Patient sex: F
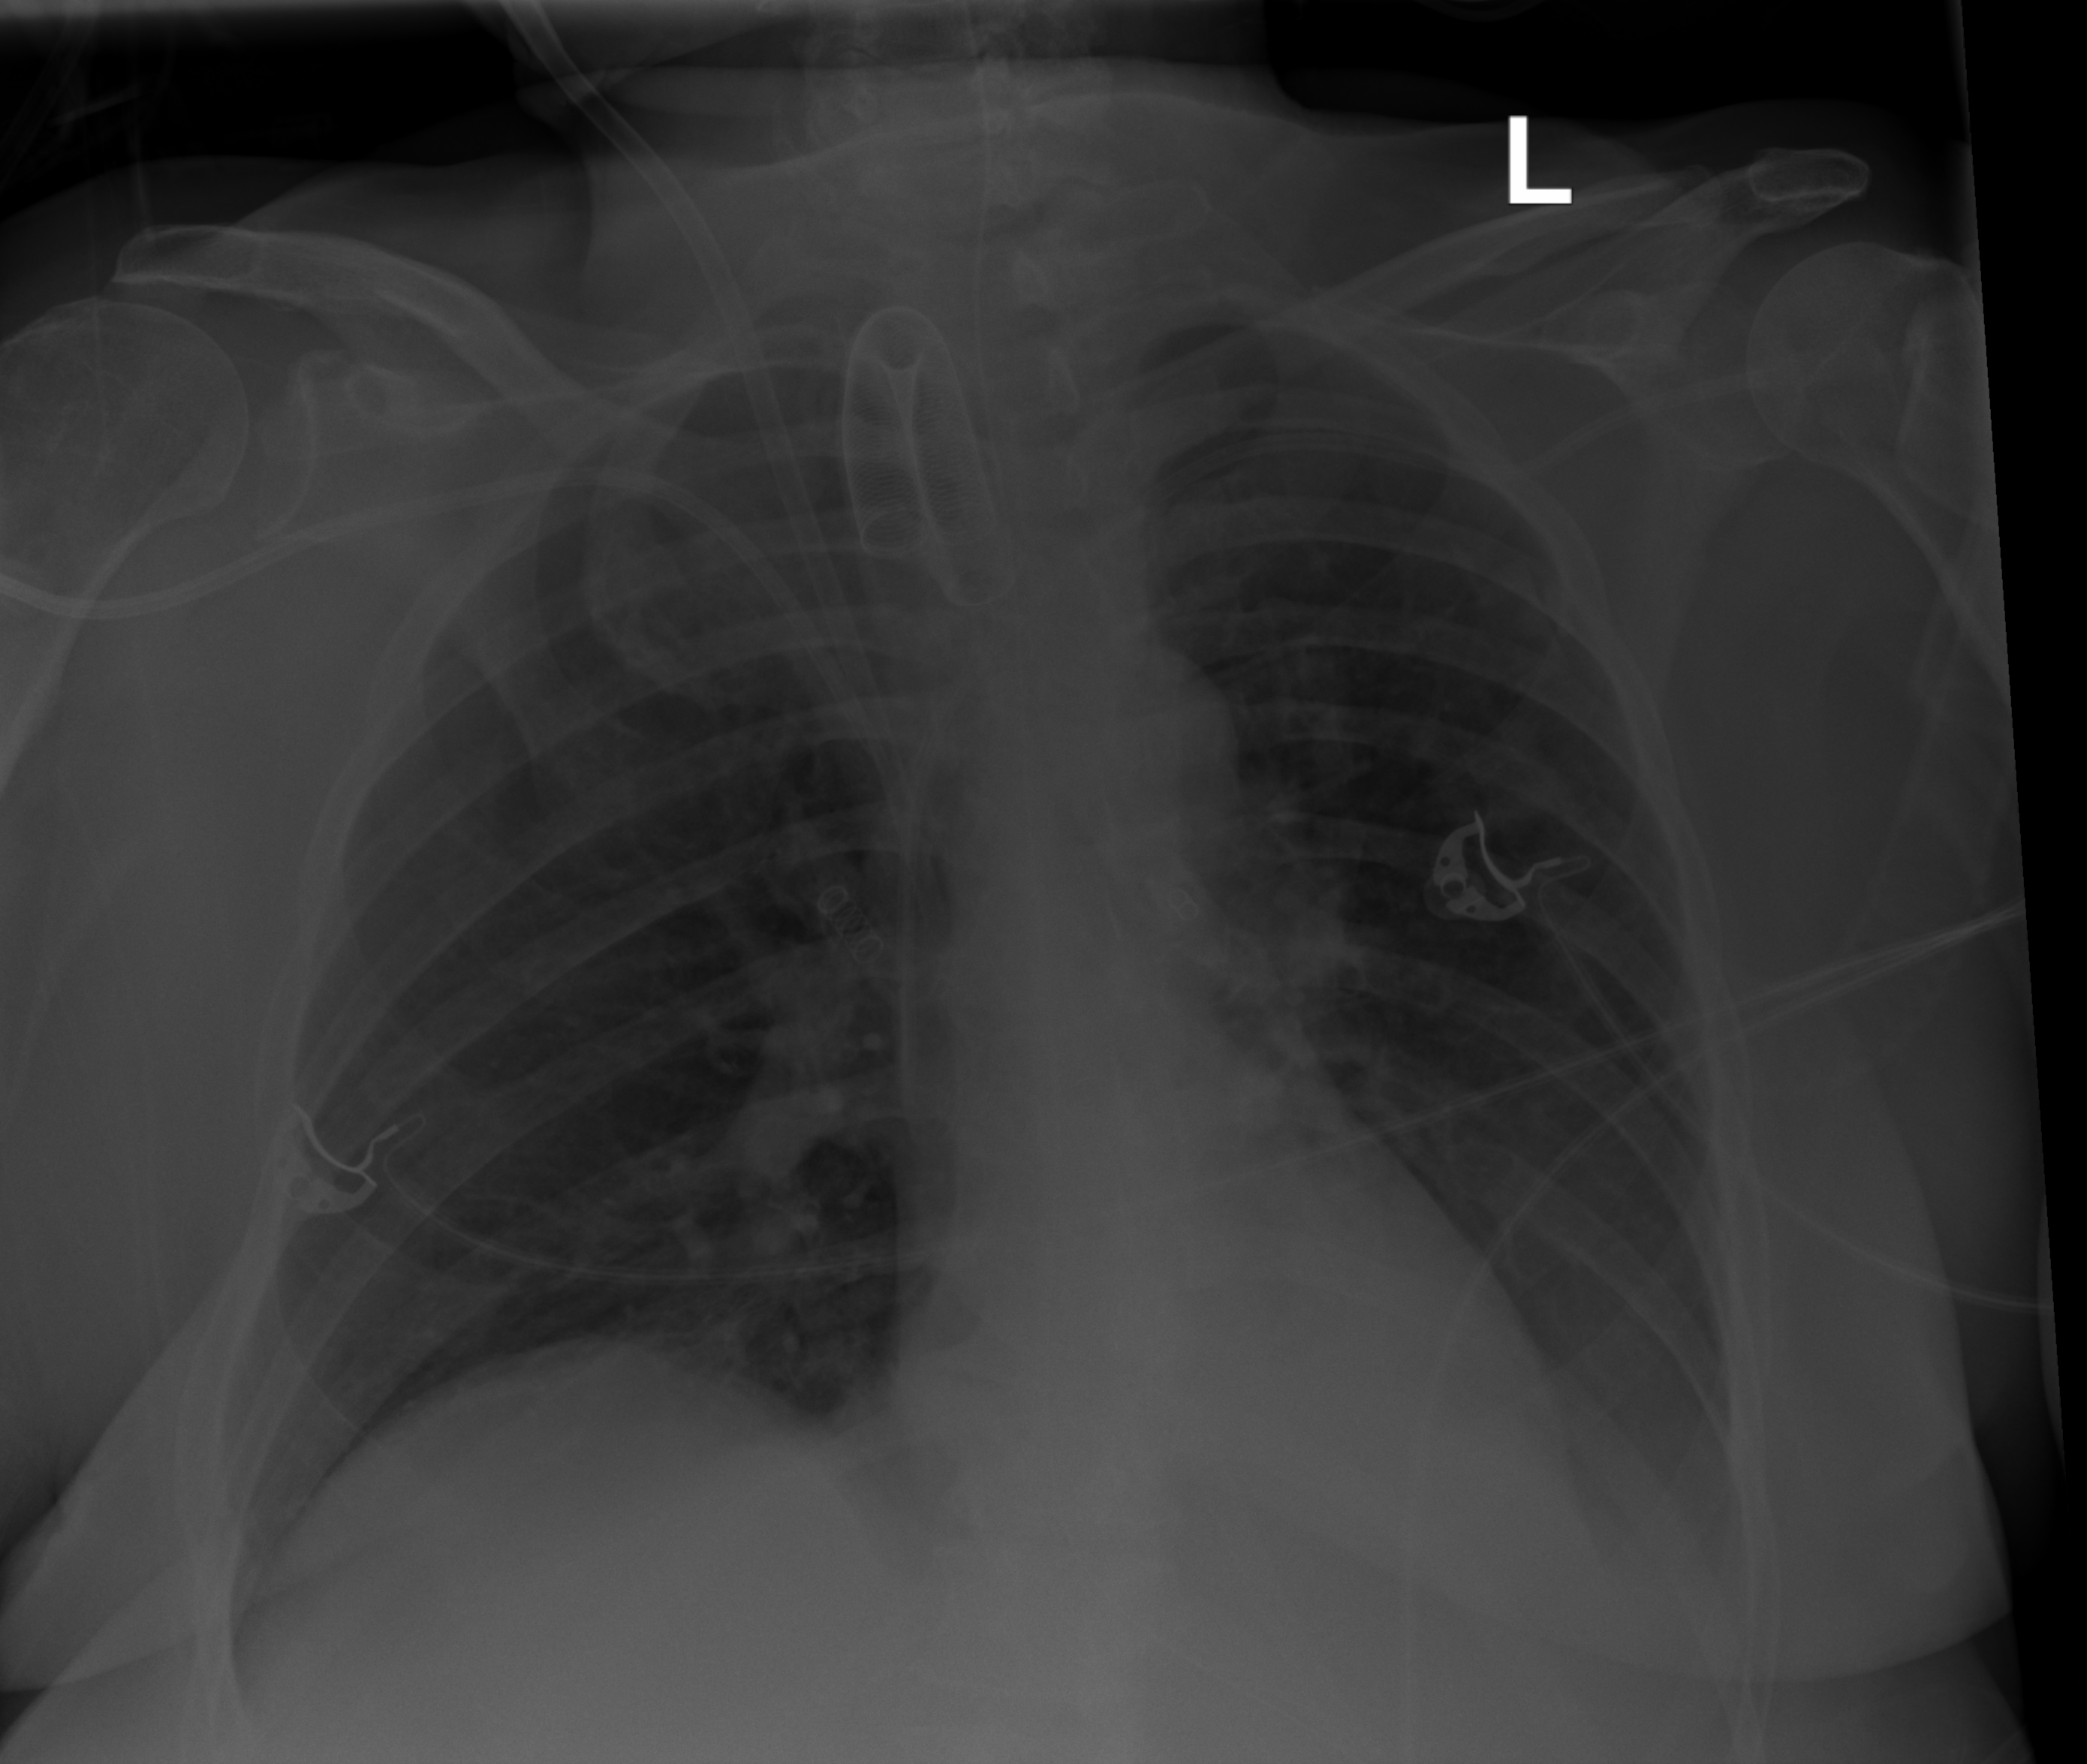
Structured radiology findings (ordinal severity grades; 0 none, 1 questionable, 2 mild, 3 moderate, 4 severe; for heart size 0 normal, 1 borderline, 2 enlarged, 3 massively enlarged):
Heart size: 0
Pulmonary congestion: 0
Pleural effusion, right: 2
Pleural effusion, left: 3
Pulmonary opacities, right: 0
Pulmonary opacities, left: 0
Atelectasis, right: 2
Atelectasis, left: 2